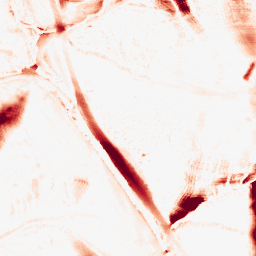
Category: morphological
Decomposition family: morphological_ellipse
Decomposition parameters: operation: opening
width: 20
height: 50
Upsampling method: quintic
Upsampling parameters: scale: 8
Upsampling scale: 8